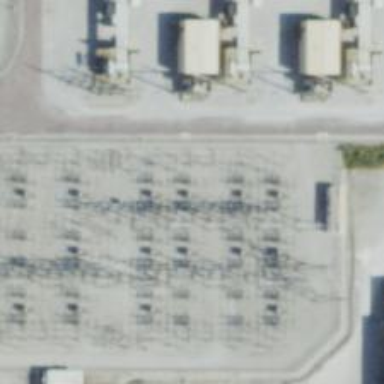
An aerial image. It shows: Switch for power supply.